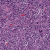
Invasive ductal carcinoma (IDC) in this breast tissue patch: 1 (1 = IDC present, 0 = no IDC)